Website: apple
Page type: payment
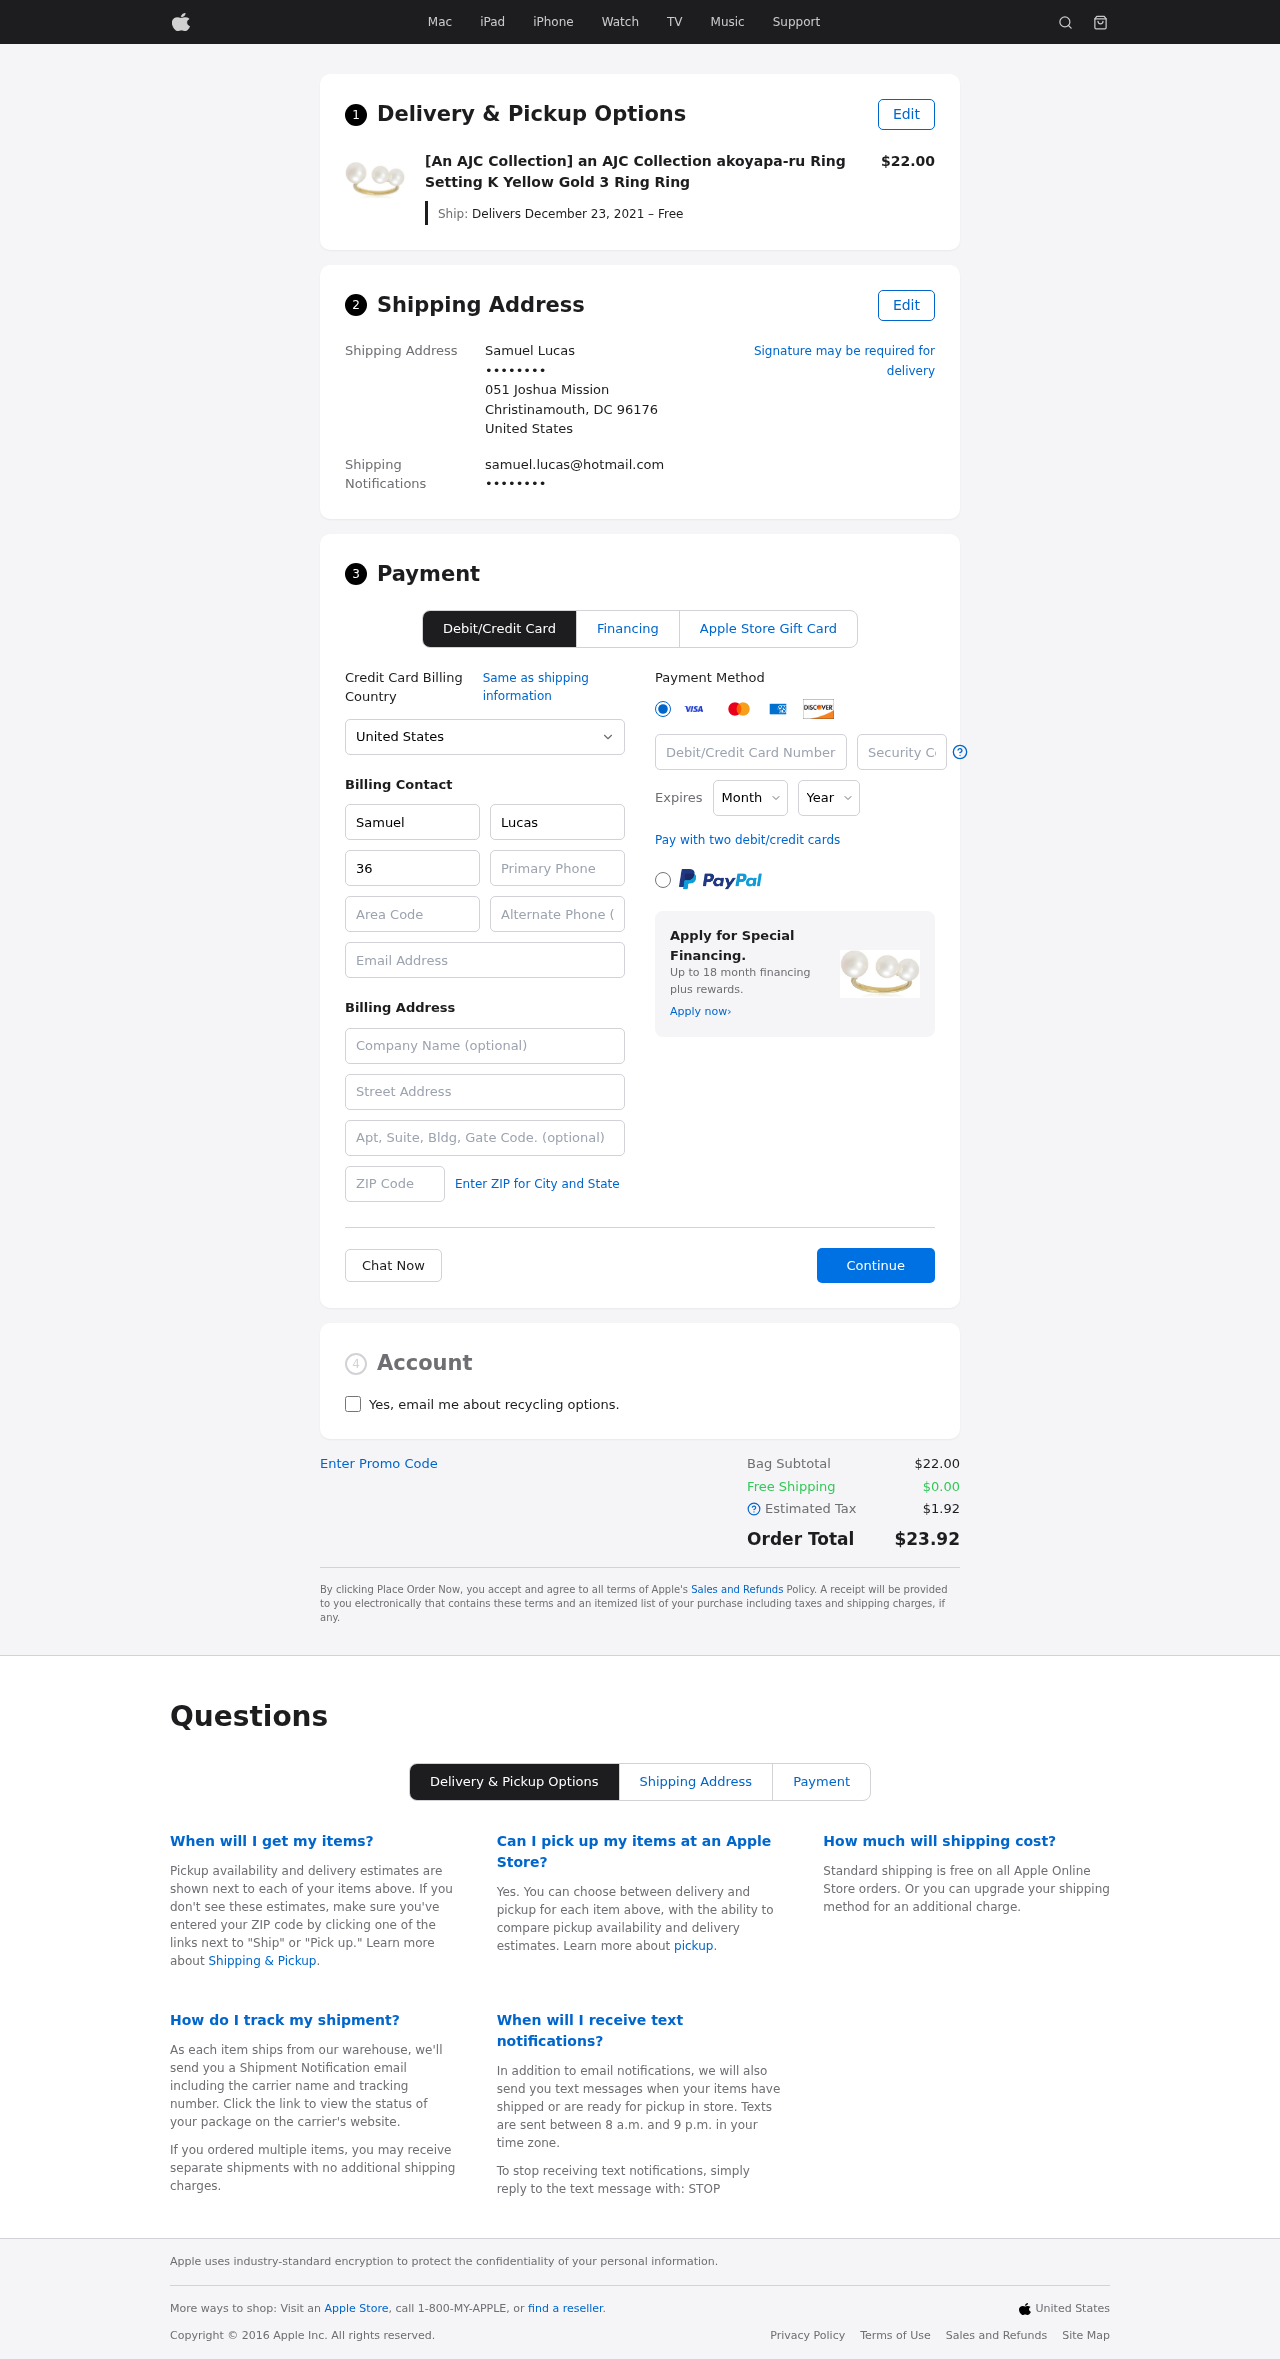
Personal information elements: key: PII_CARD_CVV
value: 997
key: PII_CARD_EXPIRY_MONTH
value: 12
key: PII_CARD_EXPIRY_YEAR
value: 28
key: PII_CARD_NUMBER
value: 2432 9757 6742 6098
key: PII_CITY_STATE_ZIP
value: Christinamouth, DC 96176
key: PII_COMPANY
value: Hoffman LLC
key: PII_COUNTRY
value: United States
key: PII_EMAIL
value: samuel.lucas@hotmail.com
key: PII_EMAIL2
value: samuel.lucas@hotmail.com
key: PII_FIRSTNAME
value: Samuel
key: PII_FULLNAME
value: Samuel Lucas
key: PII_LASTNAME
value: Lucas
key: PII_PHONE3
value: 3683538341
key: PII_PHONE_ALT
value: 7895550297
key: PII_PHONE_ALT_AREA
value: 789
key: PII_PHONE_AREA
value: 368
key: PII_POSTCODE2
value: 85523
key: PII_SECURITY_CODE
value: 3709
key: PII_STREET
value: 051 Joshua Mission
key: PII_STREET2
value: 6885 Billy Plains
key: PII_PHONE
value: ••••••••
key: PII_PHONE2
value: ••••••••
Product elements: key: PRODUCT1_NAME
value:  [An AJC Collection] an AJC Collection akoyapa-ru Ring Setting K Yellow Gold 3 Ring Ring
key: PRODUCT1_PRICE
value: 22
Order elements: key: ORDER_DELIVERY_DATE
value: Delivers December 23, 2021 – Free
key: ORDER_SUBTOTAL
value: $22.00
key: ORDER_SHIPPING_COST
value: $0.00
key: ORDER_TAX
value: $1.92
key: ORDER_TOTAL
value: $23.92